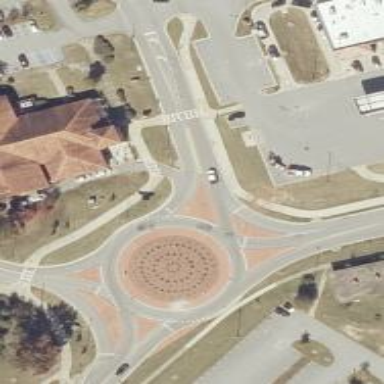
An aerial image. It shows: Tertiary road leading to roundabout junction.